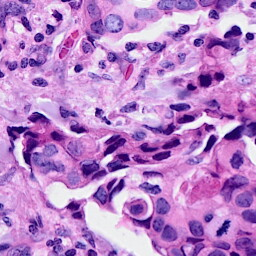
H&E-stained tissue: Breast